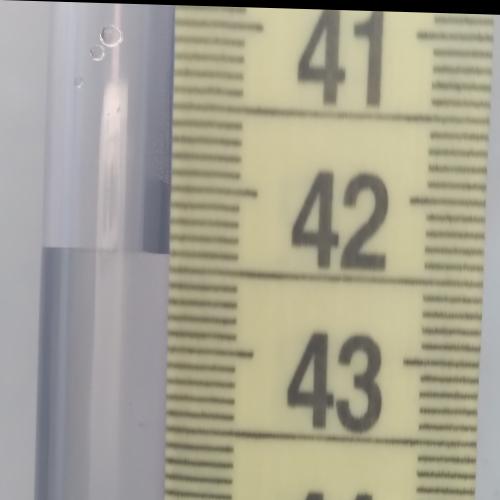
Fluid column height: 42.4 cm